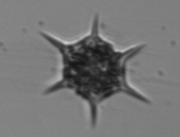
Label: Dictyocha